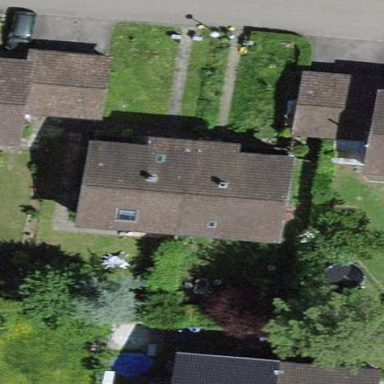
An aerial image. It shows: Semi-detached house.